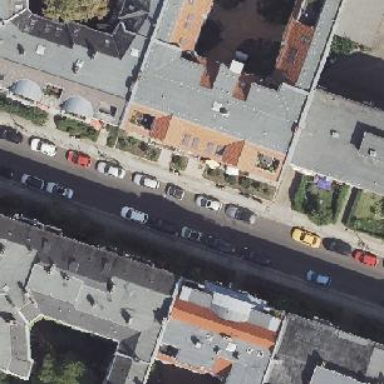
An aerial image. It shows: Hipped roof on apartment building.